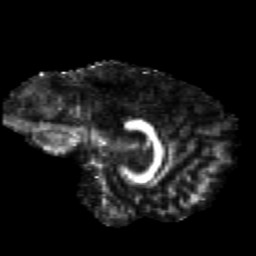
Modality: FA
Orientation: sagittal
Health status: healthy
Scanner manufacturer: siemens
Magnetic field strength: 3 T
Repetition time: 12 s
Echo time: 0.092 s